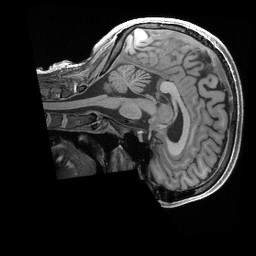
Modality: T1w
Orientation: sagittal
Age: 28
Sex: male
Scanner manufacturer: siemens
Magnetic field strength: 3 T
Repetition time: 2.4 s
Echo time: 0.00228 s